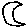
Label: moon